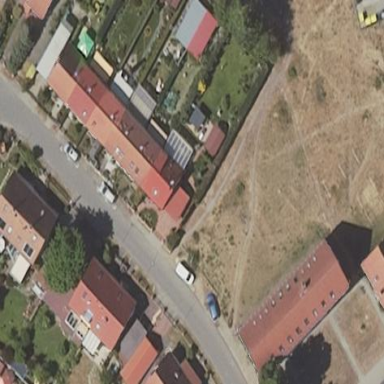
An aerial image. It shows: Terrace building.